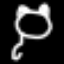
Label: frog